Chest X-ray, PA view. Patient: 47 years old, sex M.
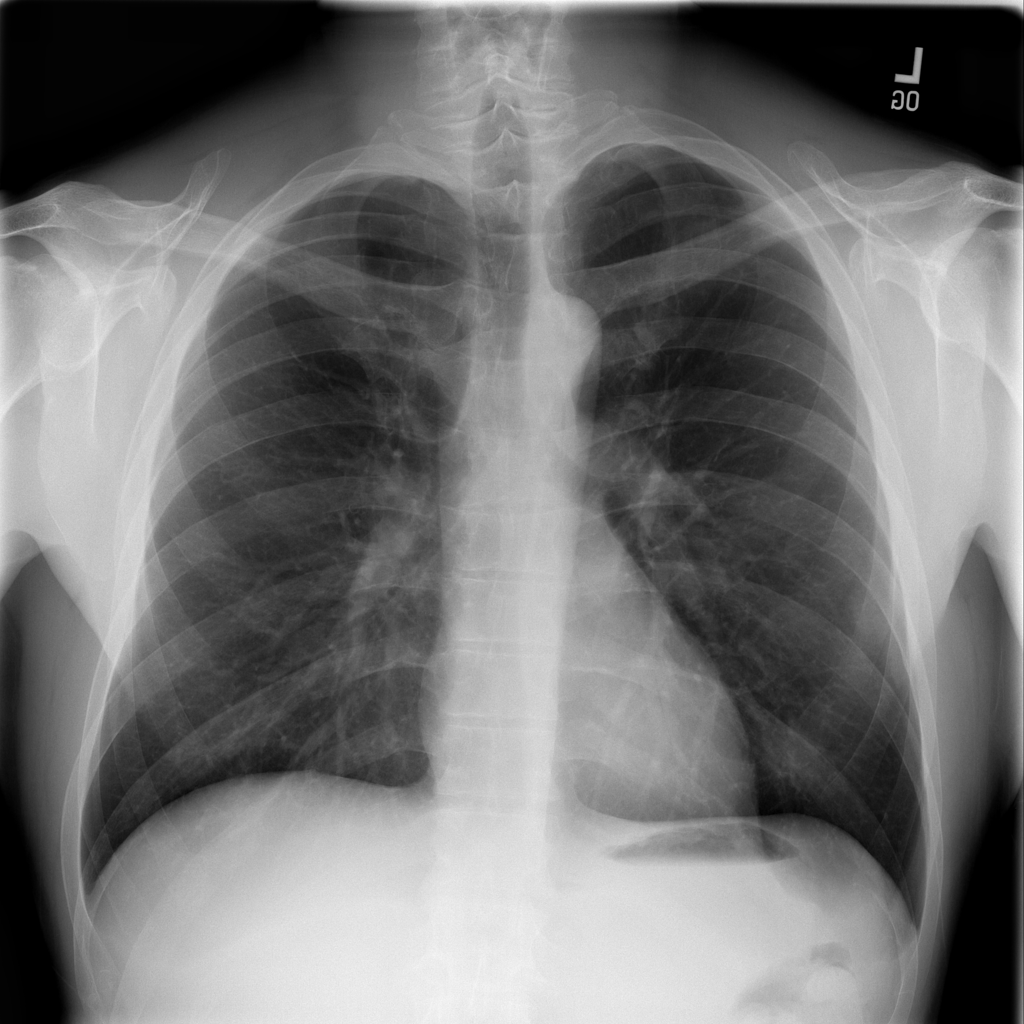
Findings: No Finding